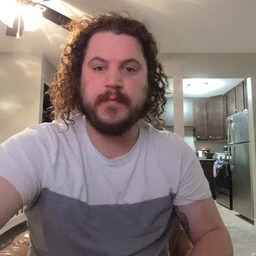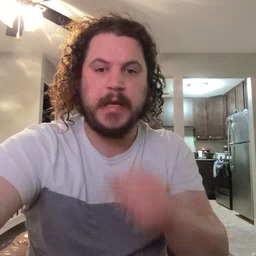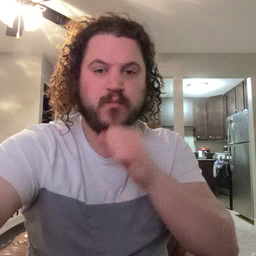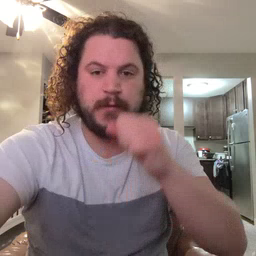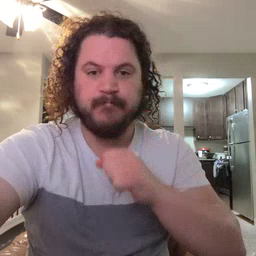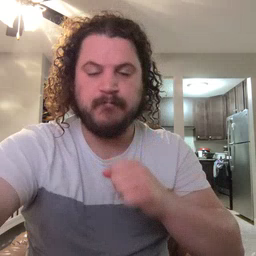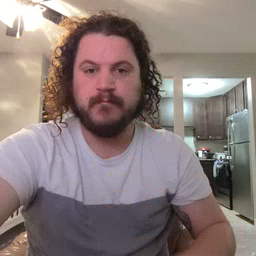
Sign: icecream